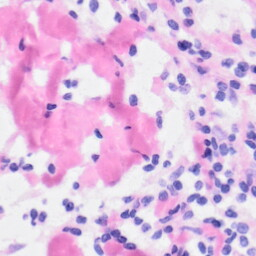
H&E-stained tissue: Kidney